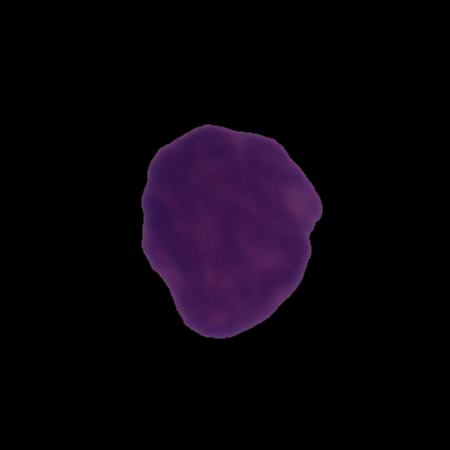
Label: cancer